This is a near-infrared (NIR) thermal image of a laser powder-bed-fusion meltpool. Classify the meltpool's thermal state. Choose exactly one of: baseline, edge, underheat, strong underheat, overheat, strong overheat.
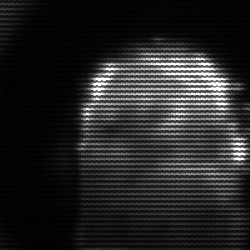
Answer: baseline